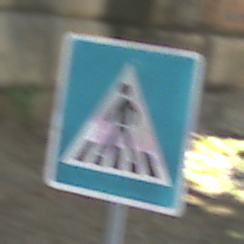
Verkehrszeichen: FussgaengerueberwegRechts
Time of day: Midday
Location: Outdoor (Urban)
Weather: Clear
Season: NotSpecified
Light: Natural